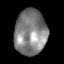
Tissue: skin
Cell type: Epithelial cells
Senescence score: 0.2839
Nuclear area (px): 1435
Mean DAPI intensity: 128.886